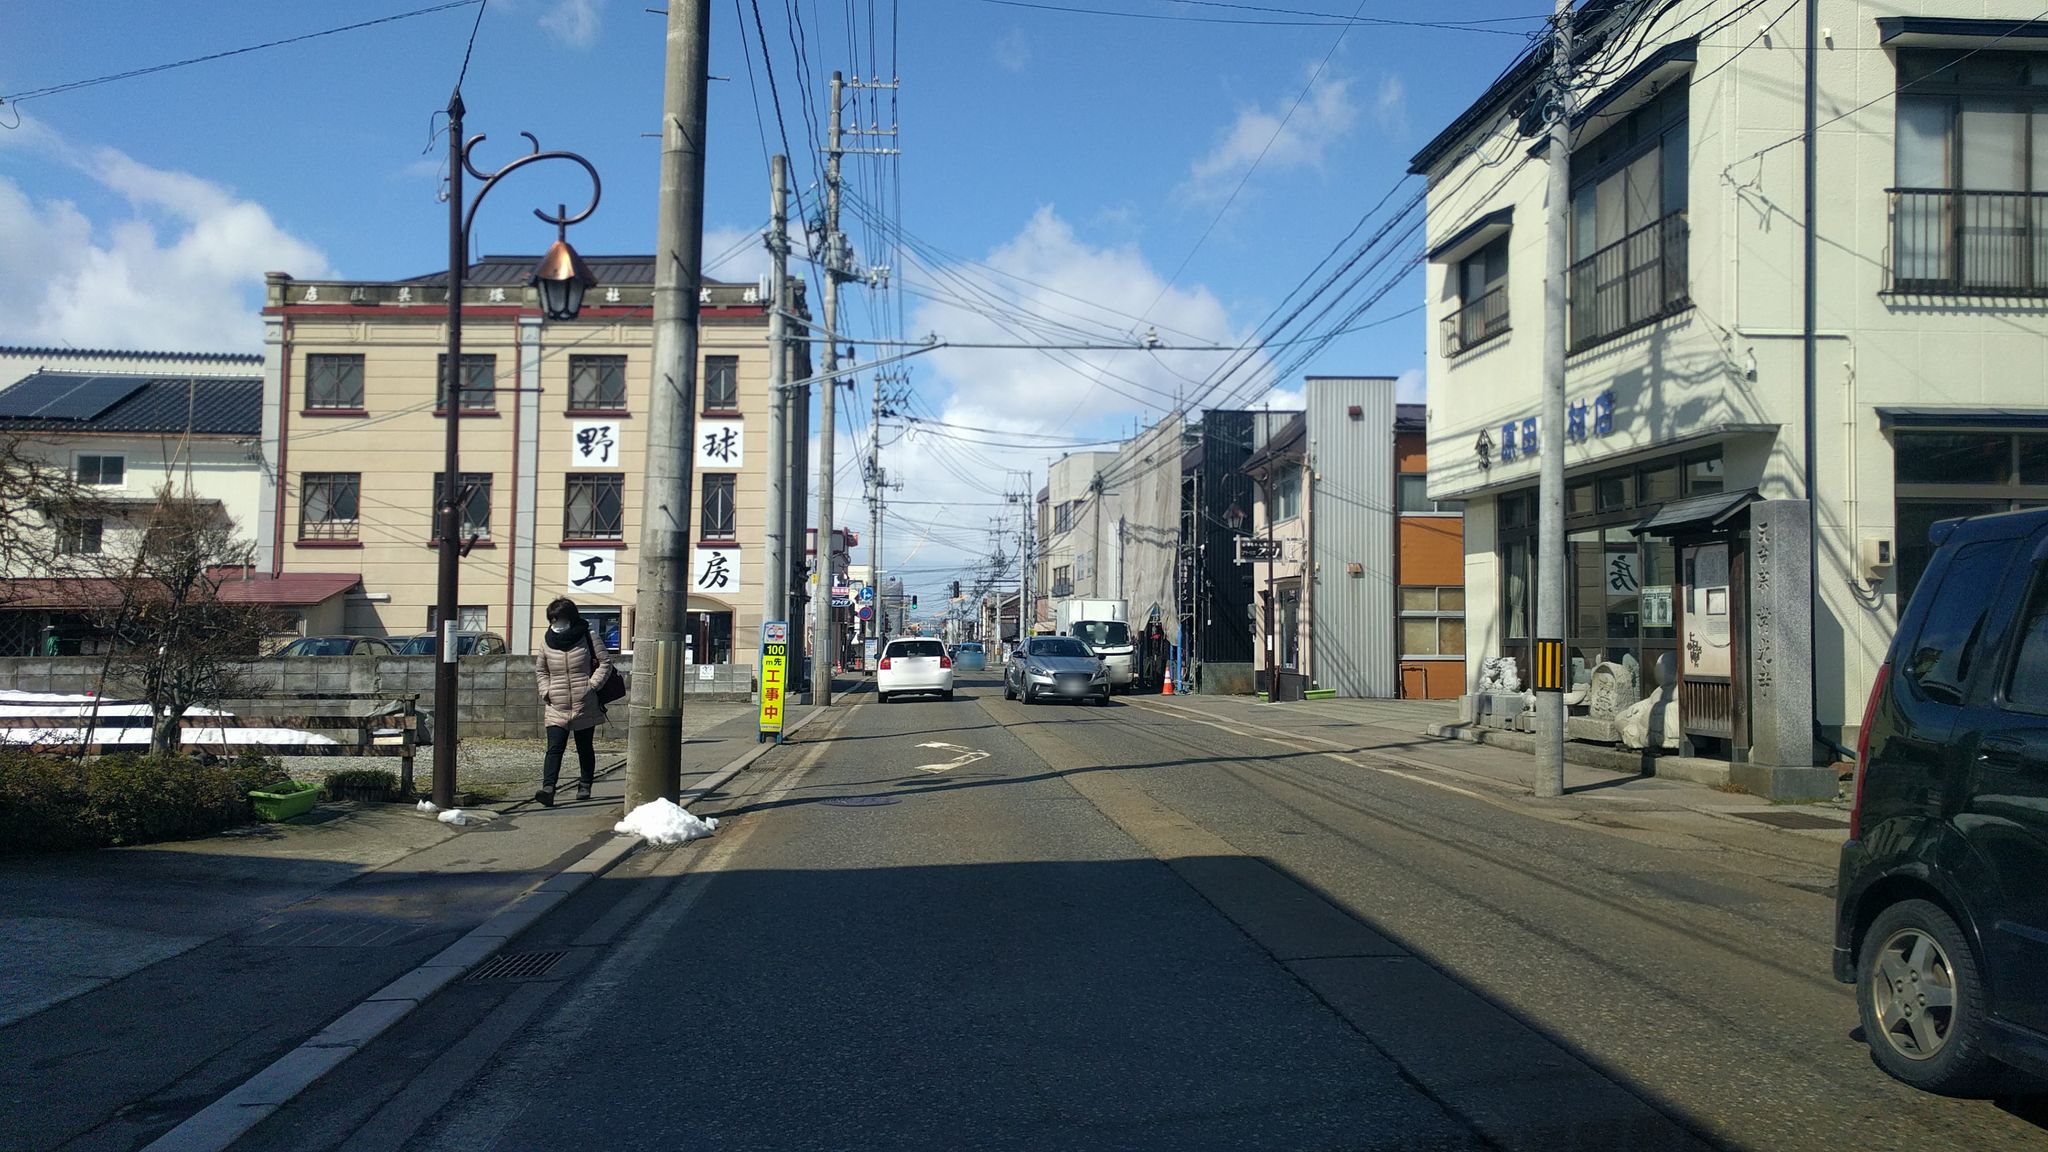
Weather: clear
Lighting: day
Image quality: good
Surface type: railway
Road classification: footway
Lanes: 2.0
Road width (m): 1.5
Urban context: urban centre
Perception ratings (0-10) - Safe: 4.64, Lively: 7.14, Beautiful: 2.86, Boring: 3.79, Depressing: 3.26, Wealthy: 7.37